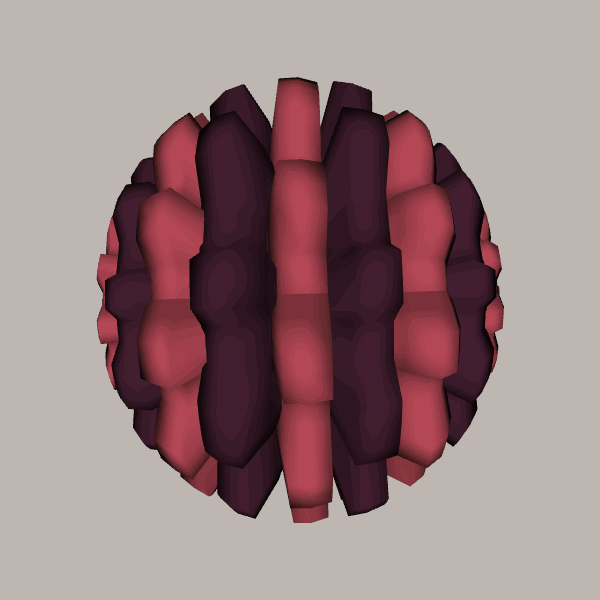
Background: light